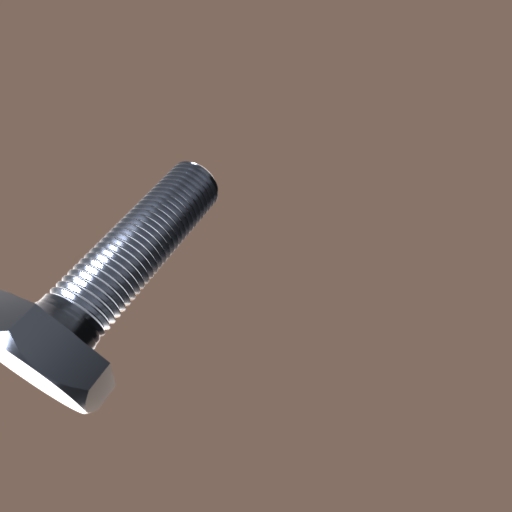
Label: bolt